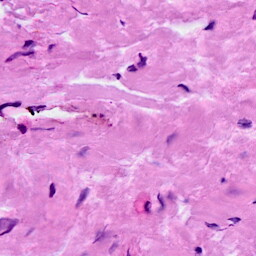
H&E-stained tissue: Breast